Question: I am using knockout.js to bind my view model to my view.
Weirdly, the bindings don't seem to work properly and I have no clue why.
'''
<table class="matches" data-bind="visible: matches().length > 0">
<thead>
<tr>
<th>Customer Details</th>
<th>Customer Details 2</th>
</tr>
</thead>
<tbody data-bind="foreach: matches">
<tr data-bind="click: $root.goToCustomerMatching">
<td data-bind="with: customer">
<p>
<b data-bind="text: description" />
<span data-bind="text: addressLine1" /><br />
<span data-bind="text: addressLine2" /><br />
<span data-bind="text: addressLine3" /><br />
<span data-bind="text: addressLine4" /><br />
<span data-bind="text: postcode" /><br />
<i>(<span data-bind="text: customerAccountNumber" />)</i>
</p>
</td>
<td data-bind="with: match">
<p>
<b><!--ko text: customerCode--><!--/ko--></b><br />
<span data-bind="text: addressLine1" /><br />
<span data-bind="text: addressLine2" /><br />
<span data-bind="text: addressLine3" /><br />
<span data-bind="text: addressLine4" /><br />
<span data-bind="text: addressLine5" /><br />
<span data-bind="text: postcode" /><br />
<span data-bind="text: domain" />
</p>
</td>
</tr>
</tbody>
</table>
'''
'matches' is an 'observableArray'.
The first binding works, and the description is displayed (twice!?)
The remaining bindings fail, and the HTML isn't even generated.
However, when using the container-less markup (the html comments) for the first binding, the first AND second bindings work. You can see this in the second column.

I really don't understand why this is happening, and I don't want to have to use the container-less markup for everything, so any ideas would be gratefully received!
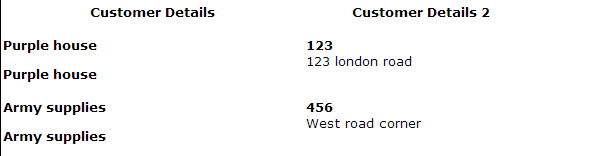
Answer: I still don't know why this is a problem, as the only reference I found to this solution was for an irrelevant problem to do with whitespace on old versions of IE. I tested on Chrome and on Firefox, so....
I found that using an explicitly opened and closed tag worked.
E.g.
'''
<b data-bind="text: description"></b>
'''
worked, but
'''
<b data-bind="text: description"/>
'''
didn't.
Any clues as to why would be appreciated :)